九年级 · 解析几何
已知二次函数 $y_{1}=x^{2}-2 x-1$ 与一次函数 $y_{2}=2 x-1$ 的图象如图所示, 点 $P(m, n)$ 的纵坐标满足 $y_{1}<n<y_{2}$, 且 $m, n$ 都为整数, 则这样的点 $P$ 有 ( )

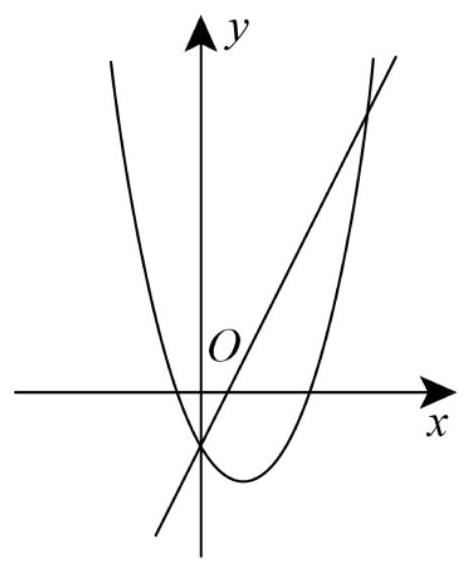
A. 4 个
B. 5 个
C. 6 个
D. 7 个

答案: D
解析: 首先联立求出二次函数与一次函数的交点坐标, 然后根据点 $P(m, n)$ 的纵坐标满足 $y_{1}<n<y_{2}$, 且 $m, n$ 都为整数得到 $0<m<4$, 然后分别代入 $x=1, x=2, x=3$ 求解即可.

【详解】联立二次函数 $y_{1}=x^{2}-2 x-1$ 与一次函数 $y_{2}=2 x-1$

得, $\left\{\begin{array}{l}y_{1}=x^{2}-2 x-1 \\ y_{2}=2 x-1\end{array}\right.$

解得 $x_{1}=0, x_{2}=4$

$\because P(m, n)$ 的纵坐标满足 $y_{1}<n<y_{2}$, 且 $m, n$ 都为整数,

$\therefore 0<m<4$,

$\therefore$ 当 $x=1$ 时, $y_{1}=x^{2}-2 x-1=-2, y_{2}=2 x-1=1$

$\therefore$ 点 $P$ 的坐标为 $1,-1$ 或 $(1,0)$;

$\therefore$ 当 $x=2$ 时, $y_{1}=x^{2}-2 x-1=-1, y_{2}=2 x-1=3$

$\therefore$ 点 $P$ 的坐标为 $(2,0)$ 或 $(2,1)$ 或 $(2,2)$;

$\therefore$ 当 $x=3$ 时, $y_{1}=x^{2}-2 x-1=2, y_{2}=2 x-1=5$

$\therefore$ 点 $P$ 的坐标为 $(3,3)$ 或 $(3,4)$.

综上所述, 这样的点 $P$ 可以为 $1,-1$ 或 $(1,0)$ 或 $(2,0)$ 或 $(2,1)$ 或 $(2,2)$ 或 $(3,3)$ 或 $(3,4)$, 共 7 个,故选: D.

【点睛】此题考查了二次函数与一次函数的交点问题, 解题的关键是求出二次函数与一次函数的交点坐标.